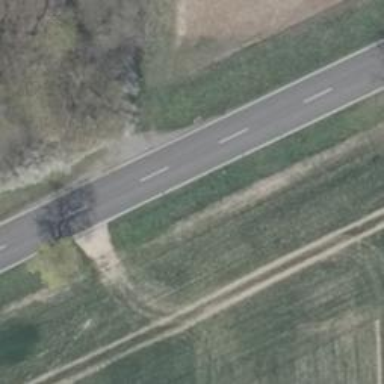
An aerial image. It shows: Secondary road with asphalt surface.